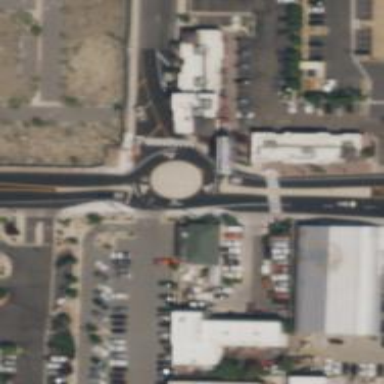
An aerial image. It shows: Secondary road with asphalt surface leading to roundabout.